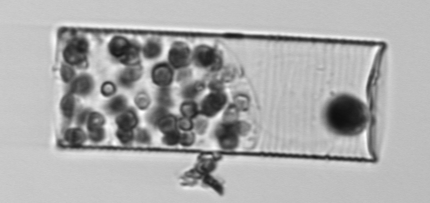
Label: Guinardia_flaccida